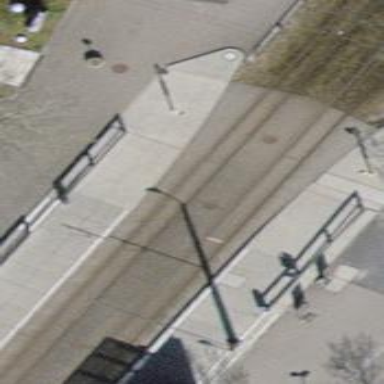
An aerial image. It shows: Tram stop with public transport stop position for trams.